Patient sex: M
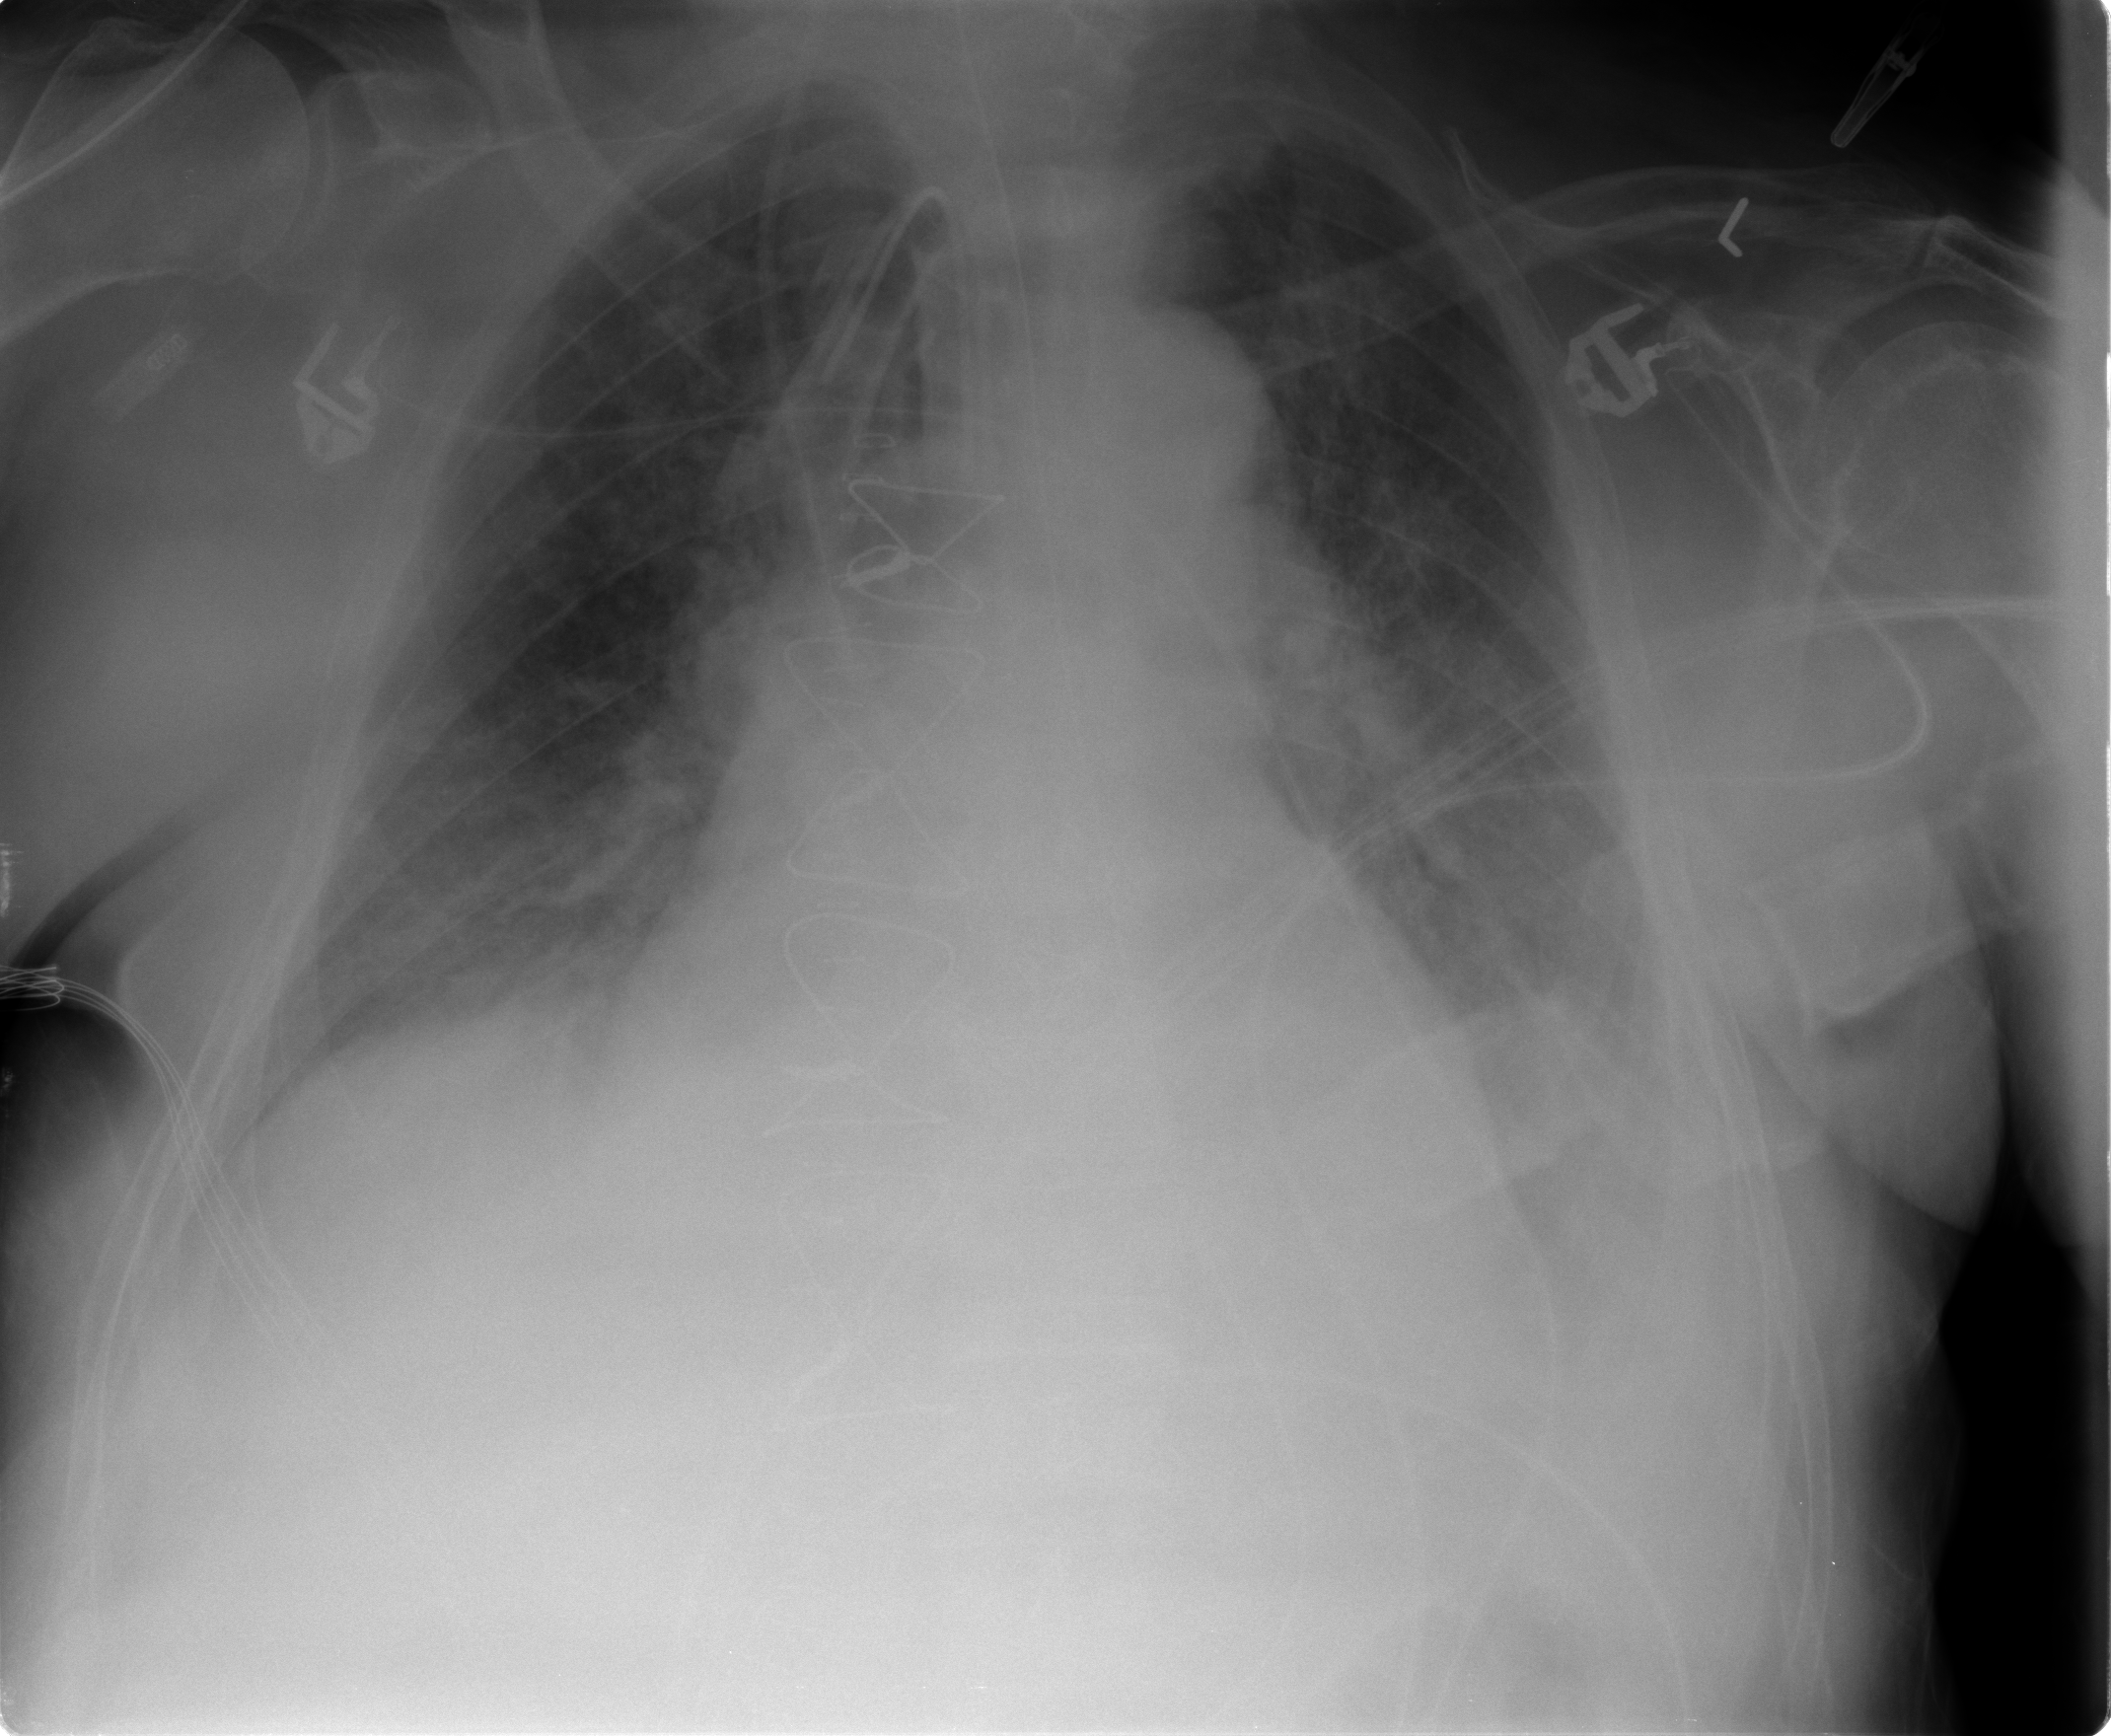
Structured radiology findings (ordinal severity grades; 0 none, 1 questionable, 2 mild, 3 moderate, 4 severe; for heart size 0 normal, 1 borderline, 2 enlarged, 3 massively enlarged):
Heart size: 2
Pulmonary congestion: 3
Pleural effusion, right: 0
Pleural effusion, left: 2
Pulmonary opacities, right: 0
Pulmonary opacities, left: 1
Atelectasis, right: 2
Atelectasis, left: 2